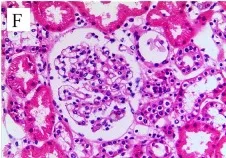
Clinical features of the patients with PIK3CD mutations. Patient 2 ; HE stains for renal biopsy showed minimal change, mild mesangial cell hyperplasia in glomerulus.
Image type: pathology (h&e)